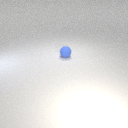
small blue rubber sphere